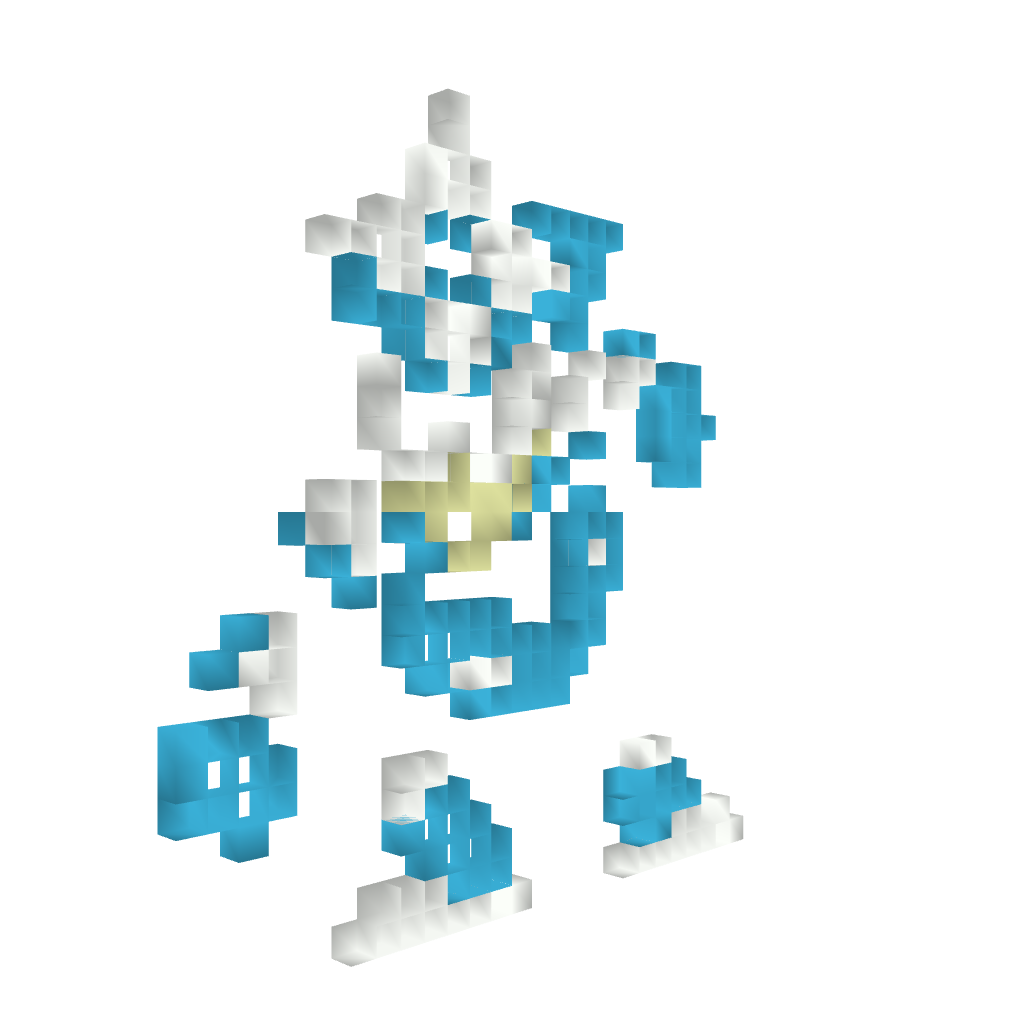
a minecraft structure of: Shadowman (ErnieCIII)